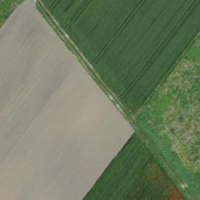
EUNIS habitat code: 52
Species observed at this site:
Cirsium vulgare